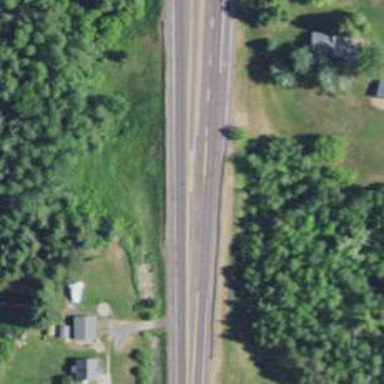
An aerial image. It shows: Primary highway.